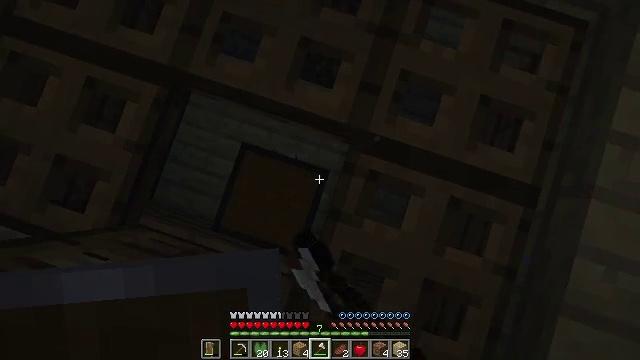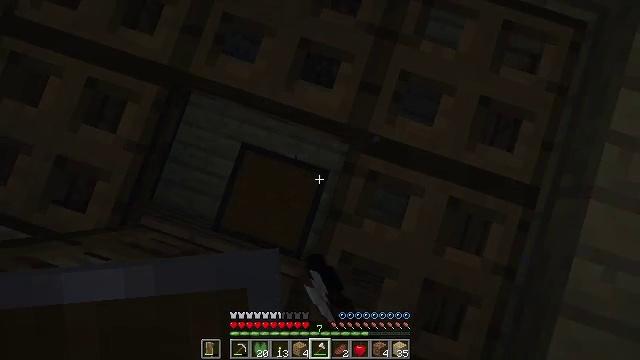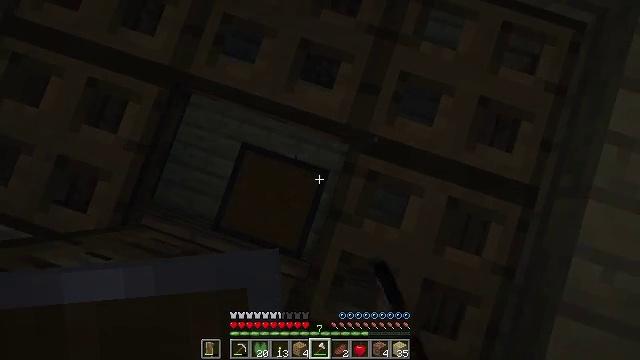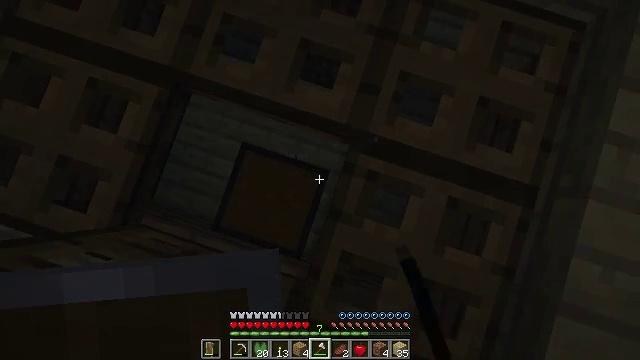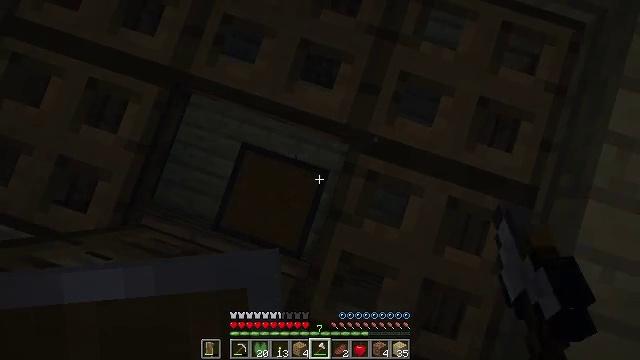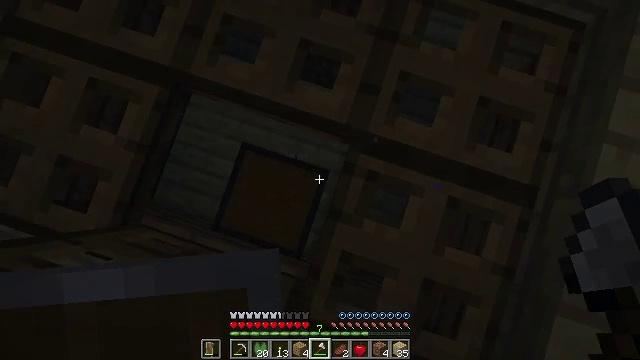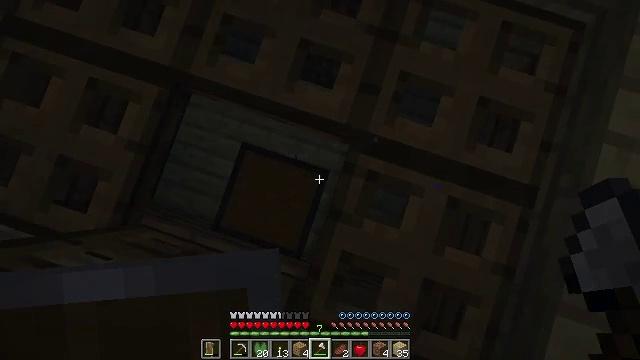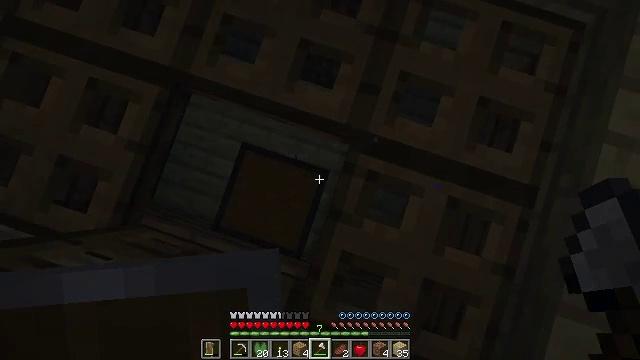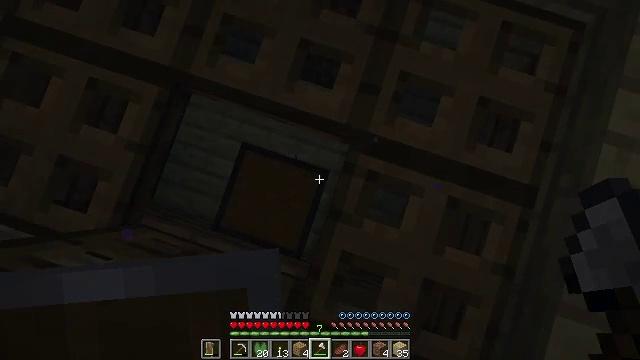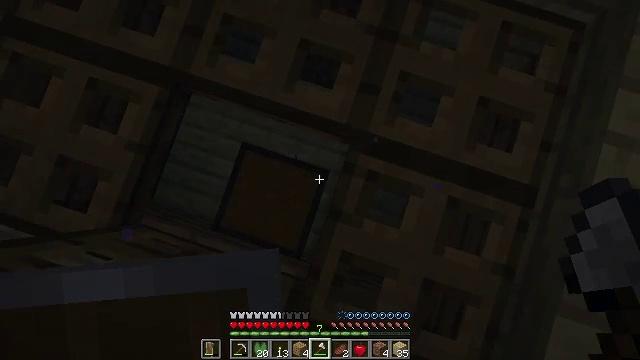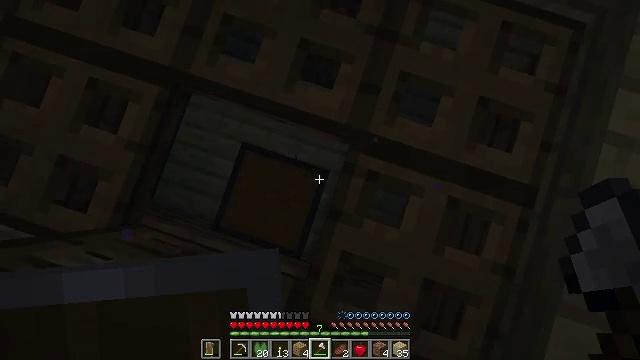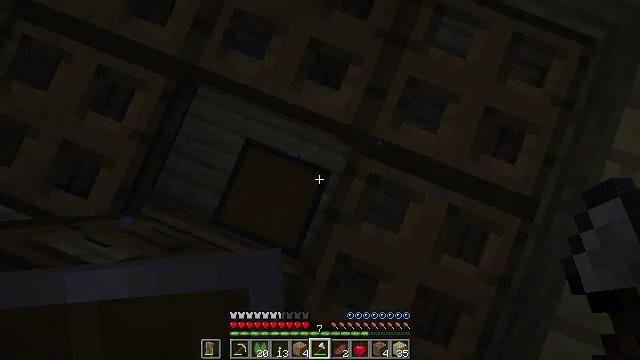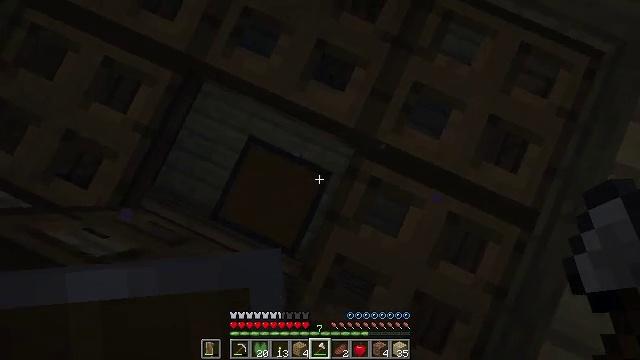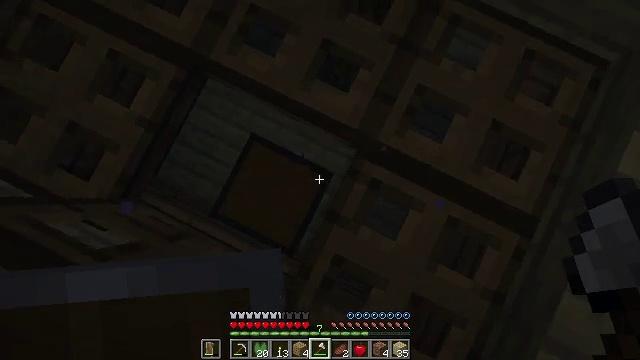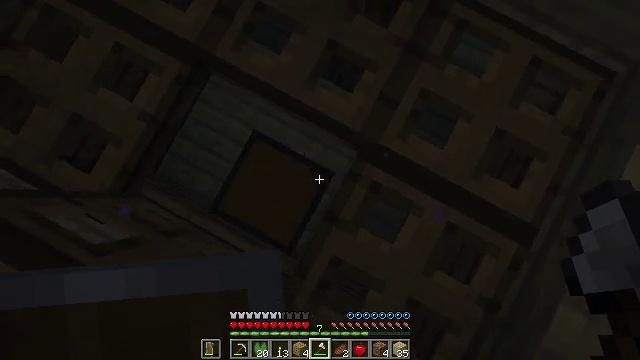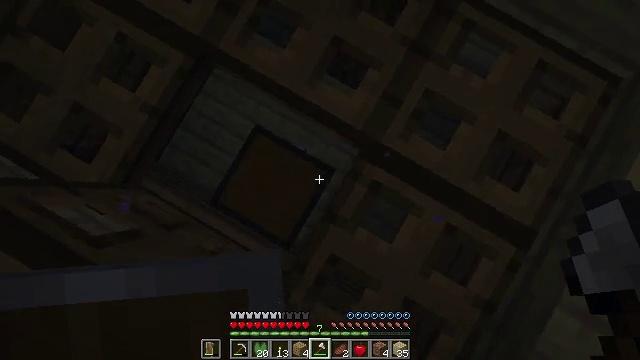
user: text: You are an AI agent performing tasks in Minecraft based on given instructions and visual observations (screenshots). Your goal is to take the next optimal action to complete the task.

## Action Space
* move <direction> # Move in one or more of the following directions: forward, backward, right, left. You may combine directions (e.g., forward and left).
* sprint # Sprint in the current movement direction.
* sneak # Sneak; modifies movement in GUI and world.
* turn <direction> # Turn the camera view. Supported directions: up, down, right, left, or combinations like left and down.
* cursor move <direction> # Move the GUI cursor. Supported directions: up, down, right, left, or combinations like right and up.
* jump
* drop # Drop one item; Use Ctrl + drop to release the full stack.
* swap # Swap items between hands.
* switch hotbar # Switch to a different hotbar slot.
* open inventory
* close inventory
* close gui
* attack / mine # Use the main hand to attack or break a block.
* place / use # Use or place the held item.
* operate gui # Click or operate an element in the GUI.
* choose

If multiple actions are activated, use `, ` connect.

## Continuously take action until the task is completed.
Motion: motion action
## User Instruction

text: Gather birch slab by attacking it.
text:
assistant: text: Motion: no_op
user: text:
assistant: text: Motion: no_op
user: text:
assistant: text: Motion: no_op
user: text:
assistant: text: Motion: no_op
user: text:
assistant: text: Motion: no_op
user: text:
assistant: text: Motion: no_op
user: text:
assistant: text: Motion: no_op
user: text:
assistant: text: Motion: no_op
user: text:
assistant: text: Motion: no_op
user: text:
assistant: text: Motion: no_op
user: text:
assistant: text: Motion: turn left
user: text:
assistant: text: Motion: turn left
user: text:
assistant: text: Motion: turn left
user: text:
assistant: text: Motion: move forward, turn left
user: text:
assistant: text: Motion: move forward, turn left
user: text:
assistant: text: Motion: move forward, turn left and down
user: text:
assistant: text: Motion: turn left and down
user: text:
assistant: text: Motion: no_op
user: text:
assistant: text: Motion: no_op
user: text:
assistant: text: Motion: move forward
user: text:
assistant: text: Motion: move forward
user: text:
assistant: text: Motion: move forward, turn left
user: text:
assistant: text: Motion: move forward, turn left
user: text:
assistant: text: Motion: move forward, turn left and up
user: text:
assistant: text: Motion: move forward, turn left
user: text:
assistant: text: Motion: move forward
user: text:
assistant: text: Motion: move forward
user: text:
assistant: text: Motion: no_op
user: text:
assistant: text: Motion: turn left
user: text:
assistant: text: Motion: turn left and down